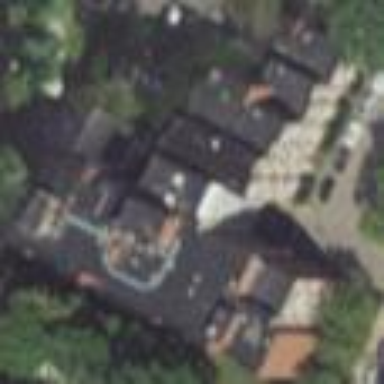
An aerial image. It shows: Building.